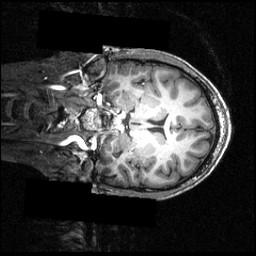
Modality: T1w
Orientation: coronal
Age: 25
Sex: male
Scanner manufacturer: siemens
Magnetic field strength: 3.951 T
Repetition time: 1.5 s
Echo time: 0.00335 s